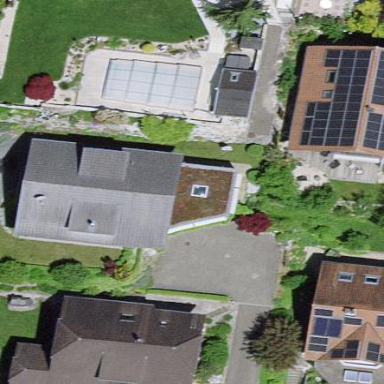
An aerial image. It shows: Residential building.